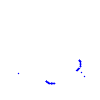
Particle: pion